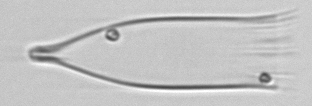
Label: Favella